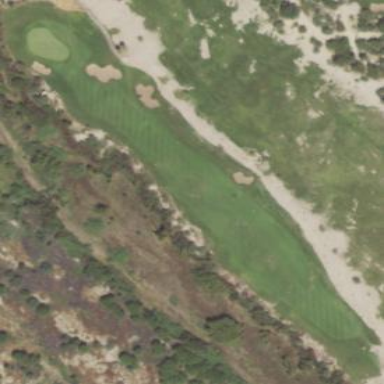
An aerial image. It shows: Area with grass used as rough in golf course.